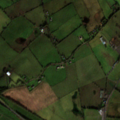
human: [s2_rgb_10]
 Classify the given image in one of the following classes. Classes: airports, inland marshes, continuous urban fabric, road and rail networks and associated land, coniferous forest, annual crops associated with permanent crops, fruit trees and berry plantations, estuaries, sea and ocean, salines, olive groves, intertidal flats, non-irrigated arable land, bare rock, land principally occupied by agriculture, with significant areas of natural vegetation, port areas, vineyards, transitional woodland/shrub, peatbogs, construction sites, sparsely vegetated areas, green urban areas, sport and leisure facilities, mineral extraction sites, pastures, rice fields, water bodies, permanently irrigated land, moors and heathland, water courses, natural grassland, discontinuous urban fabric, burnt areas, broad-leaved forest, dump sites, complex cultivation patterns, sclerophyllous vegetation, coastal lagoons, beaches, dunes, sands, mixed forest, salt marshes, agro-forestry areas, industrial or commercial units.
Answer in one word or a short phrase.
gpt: pastures